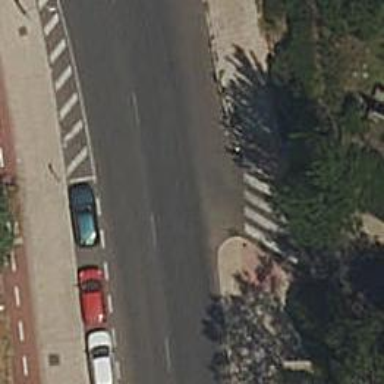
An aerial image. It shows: Kerb serving as barrier.